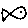
Label: fish